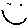
Label: smiley face